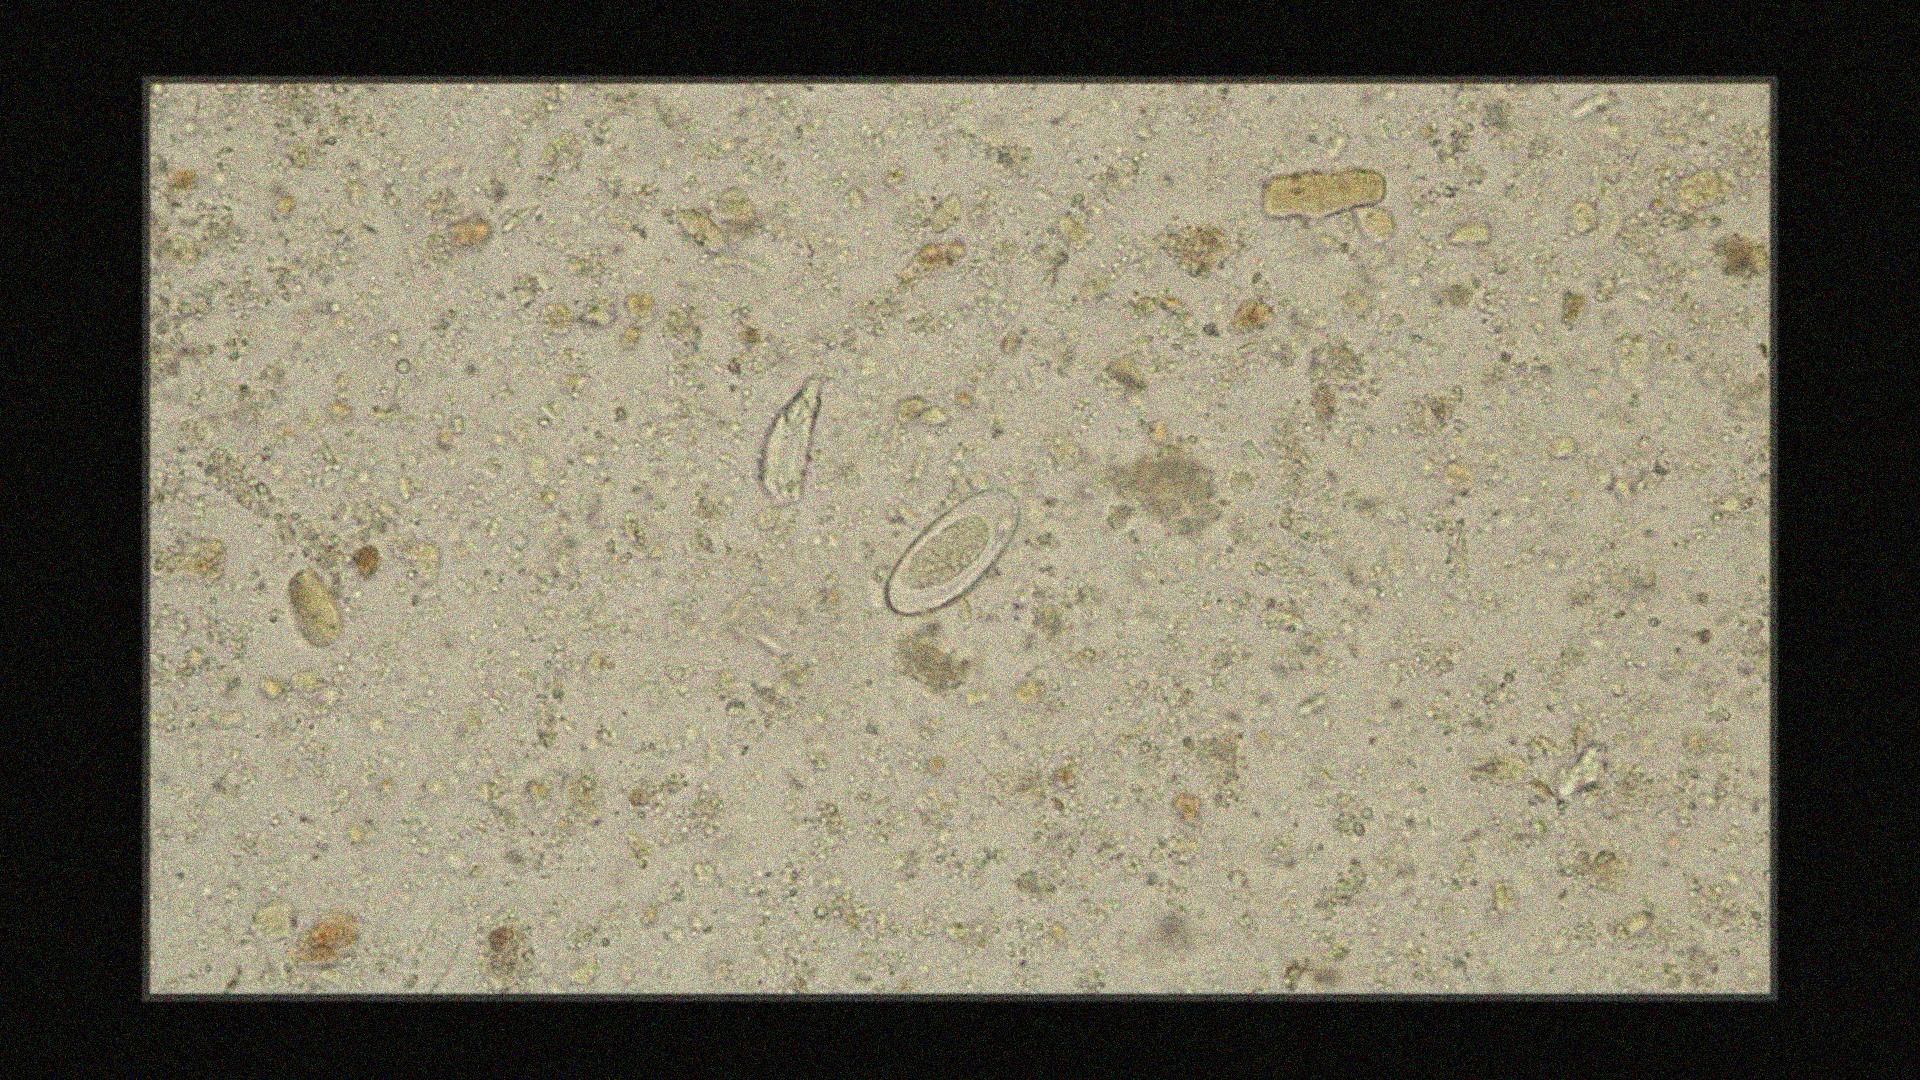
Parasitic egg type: Enterobius vermicularis